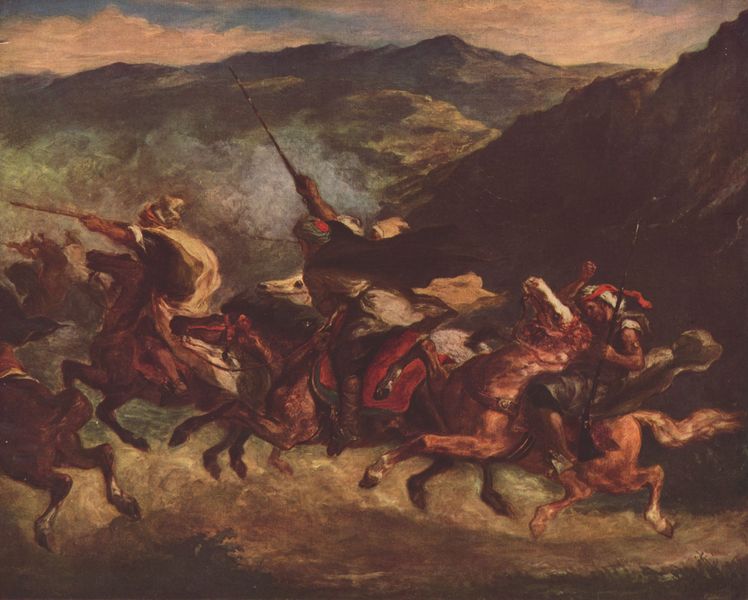
Titel: Marokkanische Phantasie
Künstler: Eugène Delacroix
Standort: Winterthur
Institution: Sammlung Oskar Reinhart am Römerholz
Schlagwörter: angriff, berg, blau, dunkel, felsen, gemälde, gruppe, himmel, kampf, kämpfer, mann, umhang, weiß, wolken, gelb, grün, landschaft, see, abend, bewegung, braun, hut, licht, männer, schwarz, strasse, gras, rot, tiere, tuch, weg, wolke, arm, mord, tod, dämmerung, hügel, rauch, sonne, boden, gewand, tücher, gewänder, pferd, pferde, reiter, hufe, reiten, ritt, sattel, schwanz, schweif, düster, afrika, berge, fels, gebirge, nebel, berglandschaft, angst, krieg, schlacht, sturm, wild, lanze, soldaten, kopftuch, kraft, goya, stimmung, abendrot, flucht, blut, orient, aufruhr, attacke, gefahr, schwert, waffen, waffe, panik, staub, helm, ritter, jagd, helme, gewehr, springen, krieger, kopftücher, kreuzzüge, lanzen, umhänge, fontäne, speer, speere, gewehre, tempo, turban, abenddämmerung, arabesk, geschwindigkeit, schießen, vorwärts, araber, turbane, galopp, vedutte, delacroix, indianer, tuareg, mameluken, moslems, feinde, mongole, angreifer, orientalen, gewähr, geweht, eugene, partisanen, voran, schlach, fsv, schlaht, sdgv, sdv, sdvf, sfdv, stub, ataub, prengen, voran sprengen